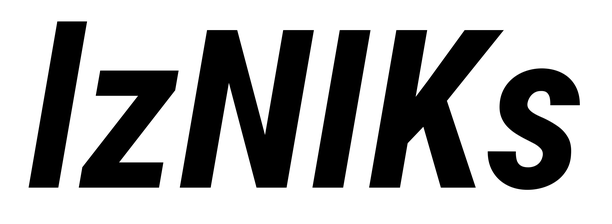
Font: Roboto-Italic_Condensed_Bold_Italic